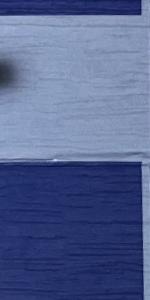
Label: Empty